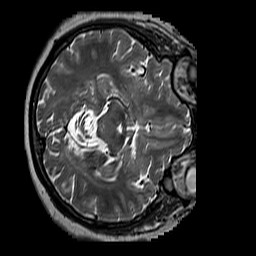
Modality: T2w
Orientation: axial
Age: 62
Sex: female
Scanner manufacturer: siemens
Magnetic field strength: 3 T
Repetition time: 3.2 s
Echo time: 0.212 s